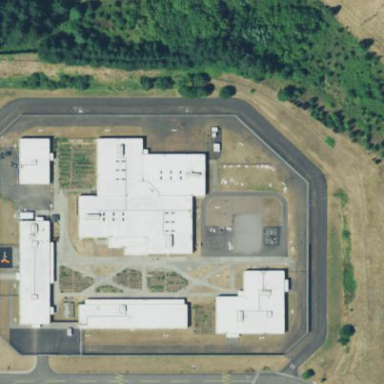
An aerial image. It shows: Prison building.